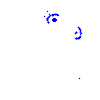
Particle: electron